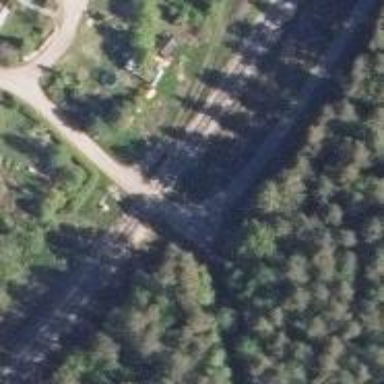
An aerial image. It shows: Level crossing with lights and saltire markings.